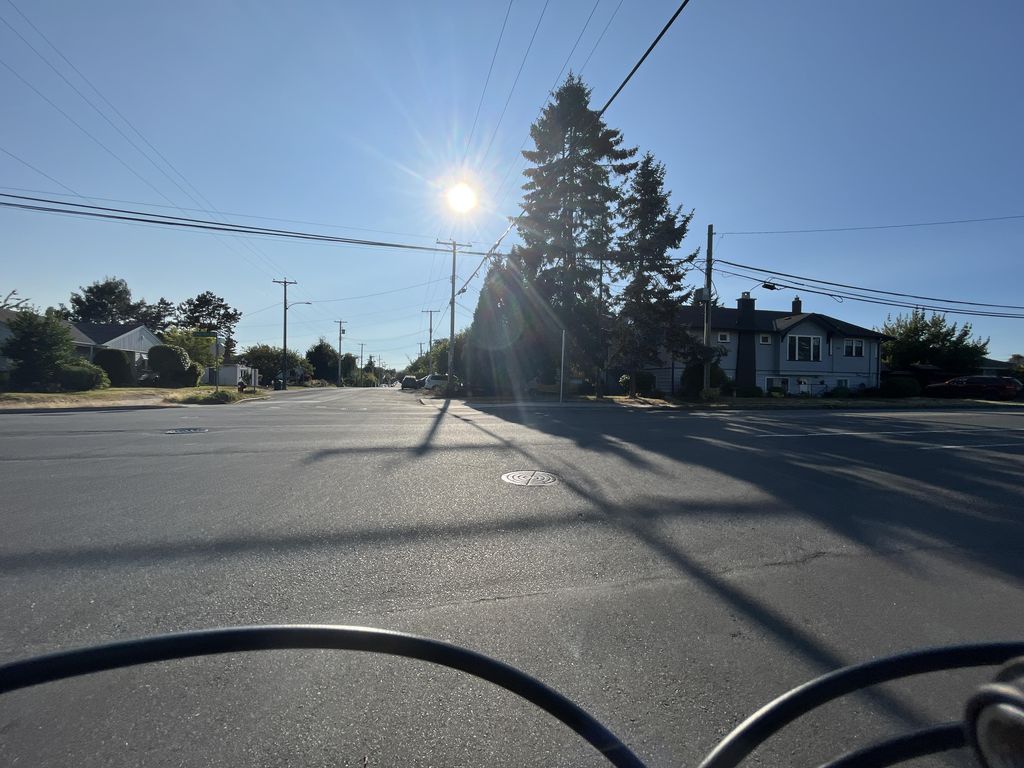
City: victoria